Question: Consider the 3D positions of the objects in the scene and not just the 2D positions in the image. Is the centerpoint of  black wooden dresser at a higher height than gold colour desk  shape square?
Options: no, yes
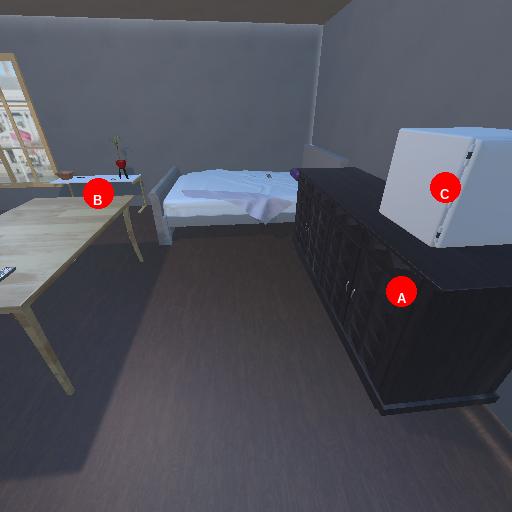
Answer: no